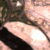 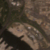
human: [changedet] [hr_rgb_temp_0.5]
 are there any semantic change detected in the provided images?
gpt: Buildings have been made on the right of the river.